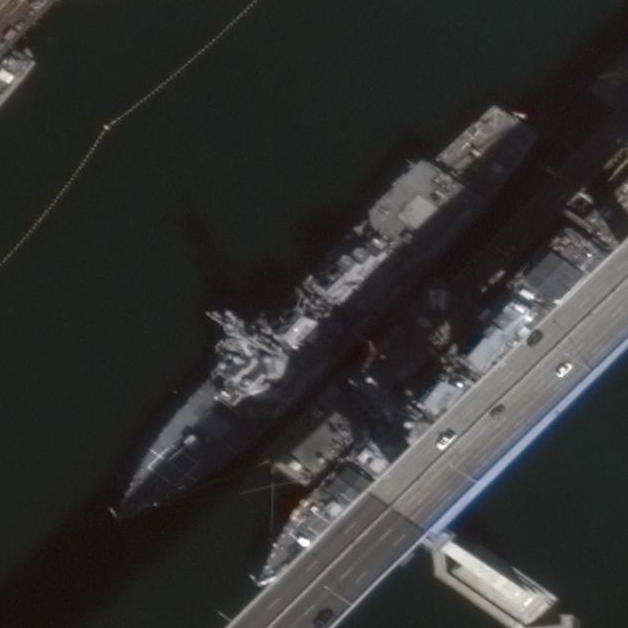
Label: cruiser